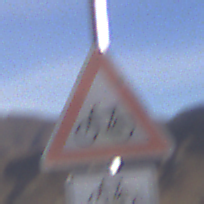
Verkehrszeichen: RadverkehrRechts
Zusatzzeichen unten: RichtungsangabeDurchPfeile9
Umgebung: Outdoor, Nature
Tageszeit: MorningAfternoon
Wetter: PartlyCloudy
Licht: Natural
Jahreszeit: NotSpecified
Kontrast: HighContrast